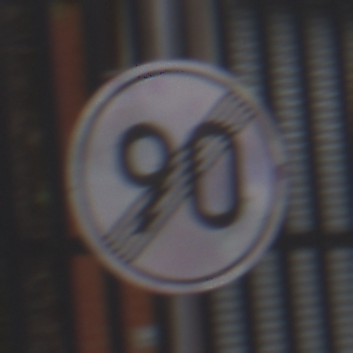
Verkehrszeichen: EndeGeschwindigkeit90
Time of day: MorningAfternoon
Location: Outdoor (Urban)
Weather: Overcast
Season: NotSpecified
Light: Natural